Field crop: maize
Growth stage: 1
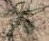
Species: salsola